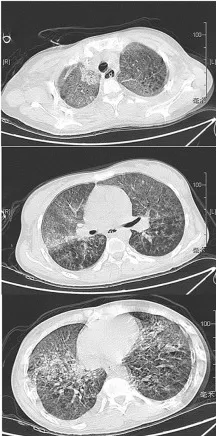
Chest CT results on day 1, day 7, and day 14 after admission. (B) The patient's chest CT on day 7 showed a worsening of the infection (due to the severity of the disease, the patient could not hold her breath well, so the images were not clear).
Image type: radiology (ct)